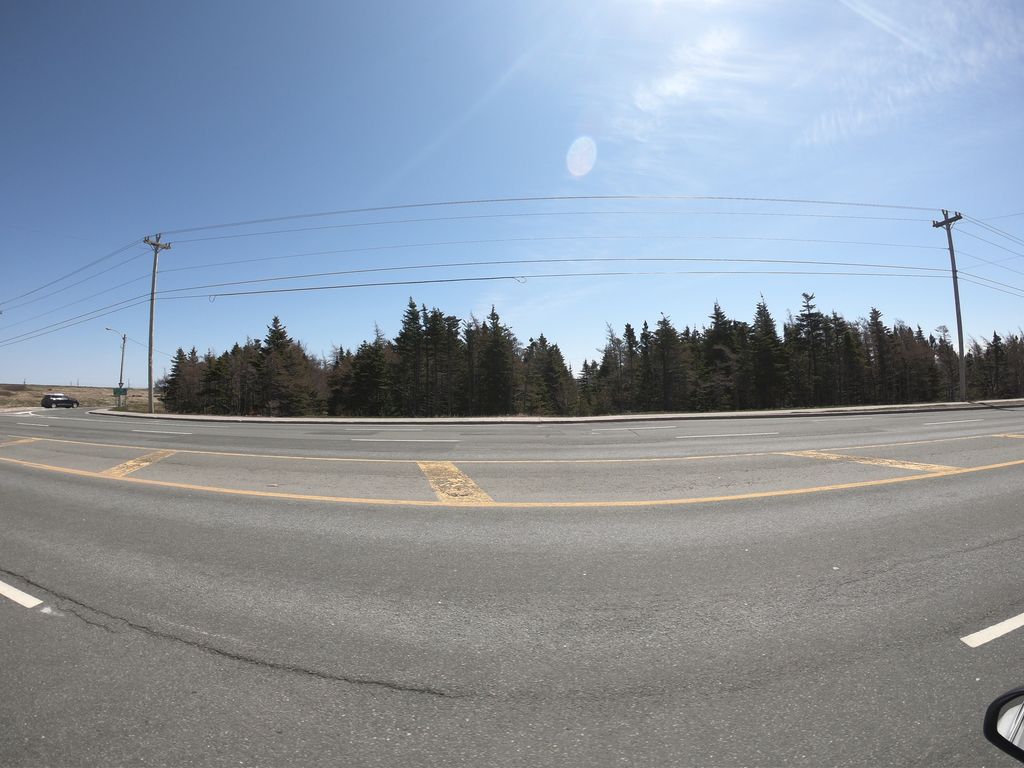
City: st_johns